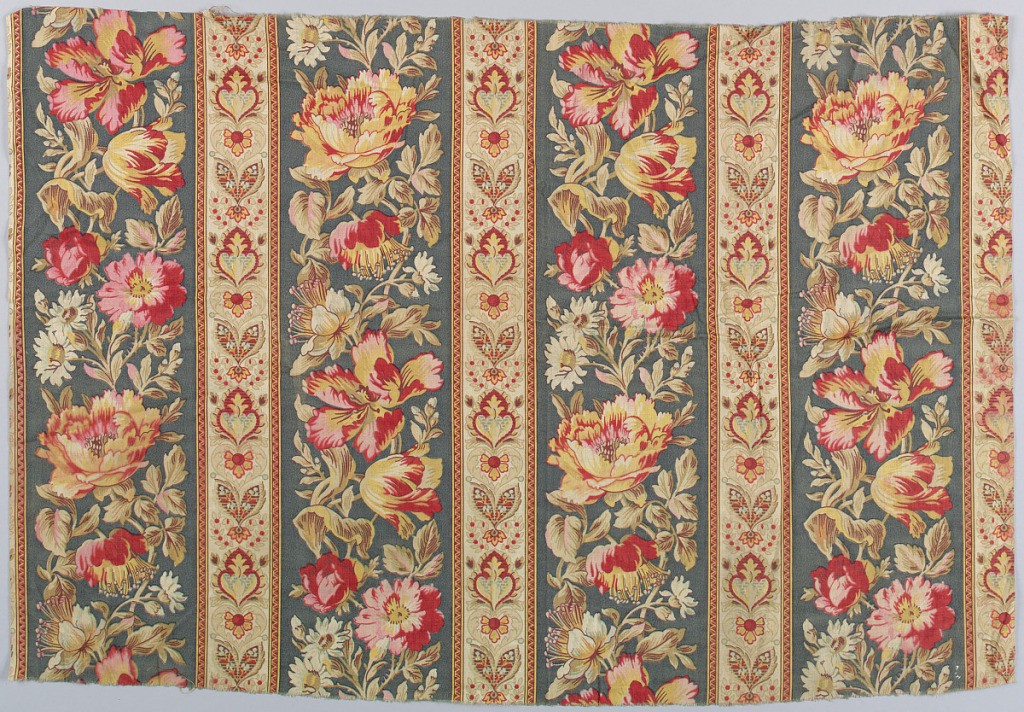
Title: Textile
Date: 1850–1900
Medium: cotton Technique: printed by engraved roller on plain weave
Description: Half dropped curving vine floral stripe on a dark grey background four inch wide alternating with a two inch wide stripe containing symmetrical floral forms. Full repeat length of wider floral stripe.